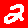
Digit: 2